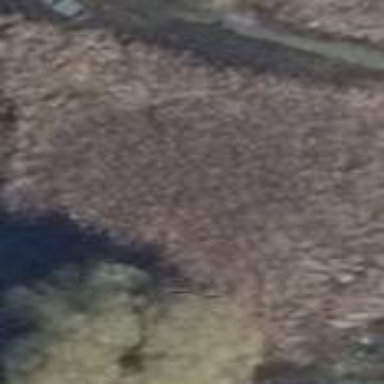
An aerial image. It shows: Wetland area dominated by reedbeds.